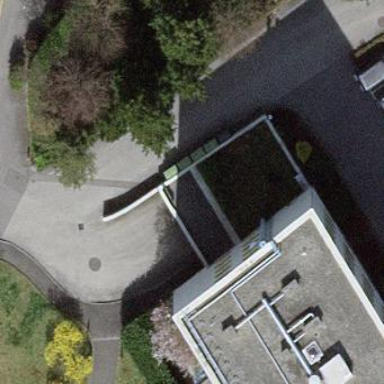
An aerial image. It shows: View of roof of building.